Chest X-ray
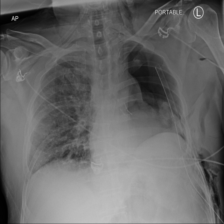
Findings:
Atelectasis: negative
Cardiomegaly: negative
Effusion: negative
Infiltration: positive
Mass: negative
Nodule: negative
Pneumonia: negative
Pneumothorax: positive
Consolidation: negative
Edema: negative
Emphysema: positive
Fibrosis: negative
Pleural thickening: negative
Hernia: negative